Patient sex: M
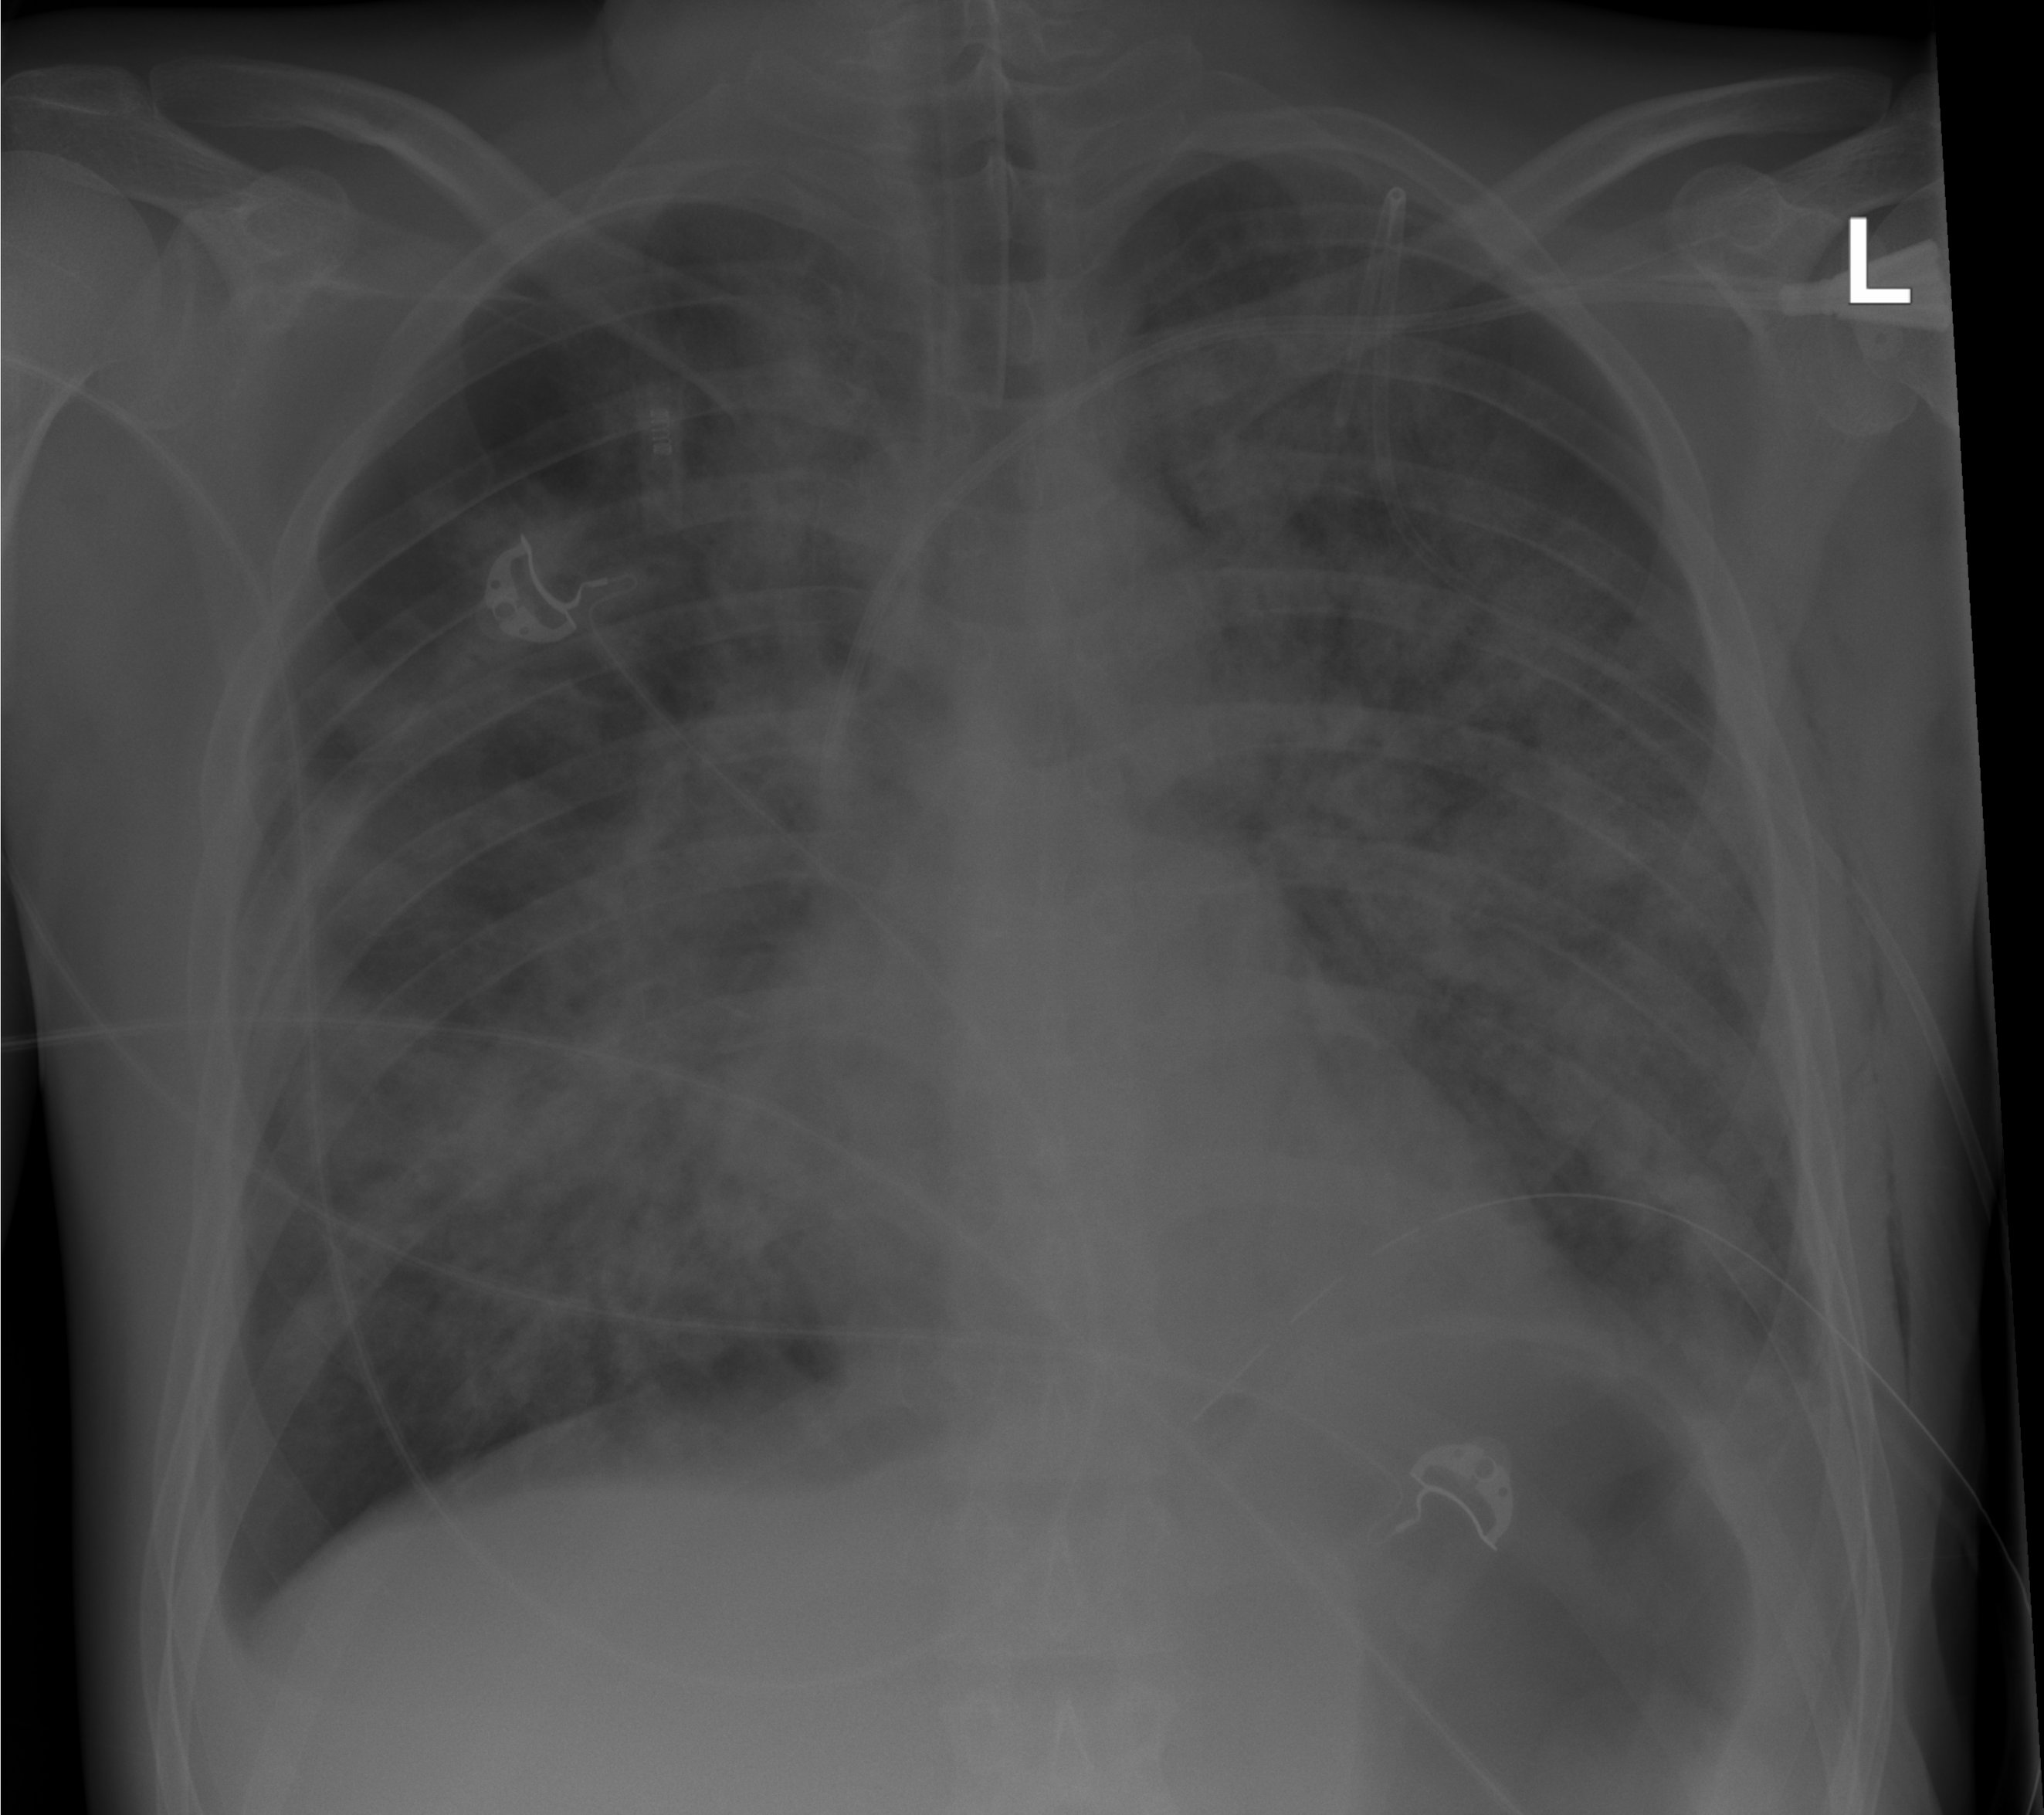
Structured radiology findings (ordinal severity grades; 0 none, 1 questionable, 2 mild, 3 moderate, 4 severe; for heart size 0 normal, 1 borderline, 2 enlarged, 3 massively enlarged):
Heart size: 0
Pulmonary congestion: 2
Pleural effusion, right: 2
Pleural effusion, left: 2
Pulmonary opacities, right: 4
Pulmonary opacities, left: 4
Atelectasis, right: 0
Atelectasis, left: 0